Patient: sex F, age 60
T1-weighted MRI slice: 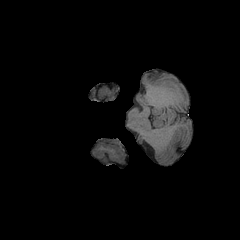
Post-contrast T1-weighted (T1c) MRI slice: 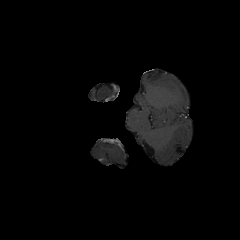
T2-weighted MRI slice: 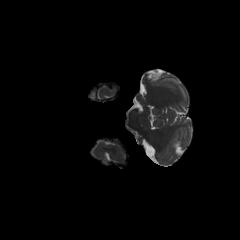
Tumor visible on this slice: no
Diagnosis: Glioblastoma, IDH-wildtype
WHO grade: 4